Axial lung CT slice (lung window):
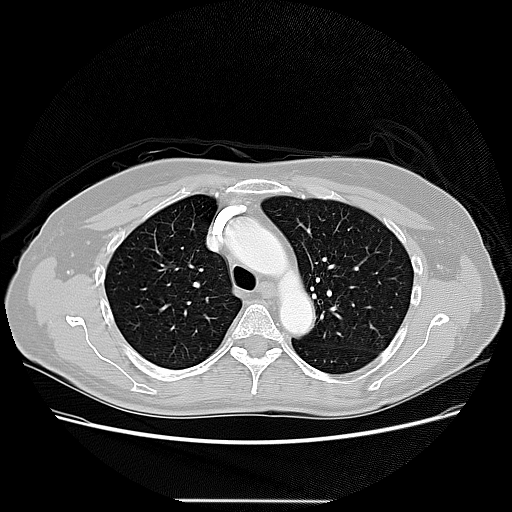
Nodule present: no